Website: lowes
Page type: review-order
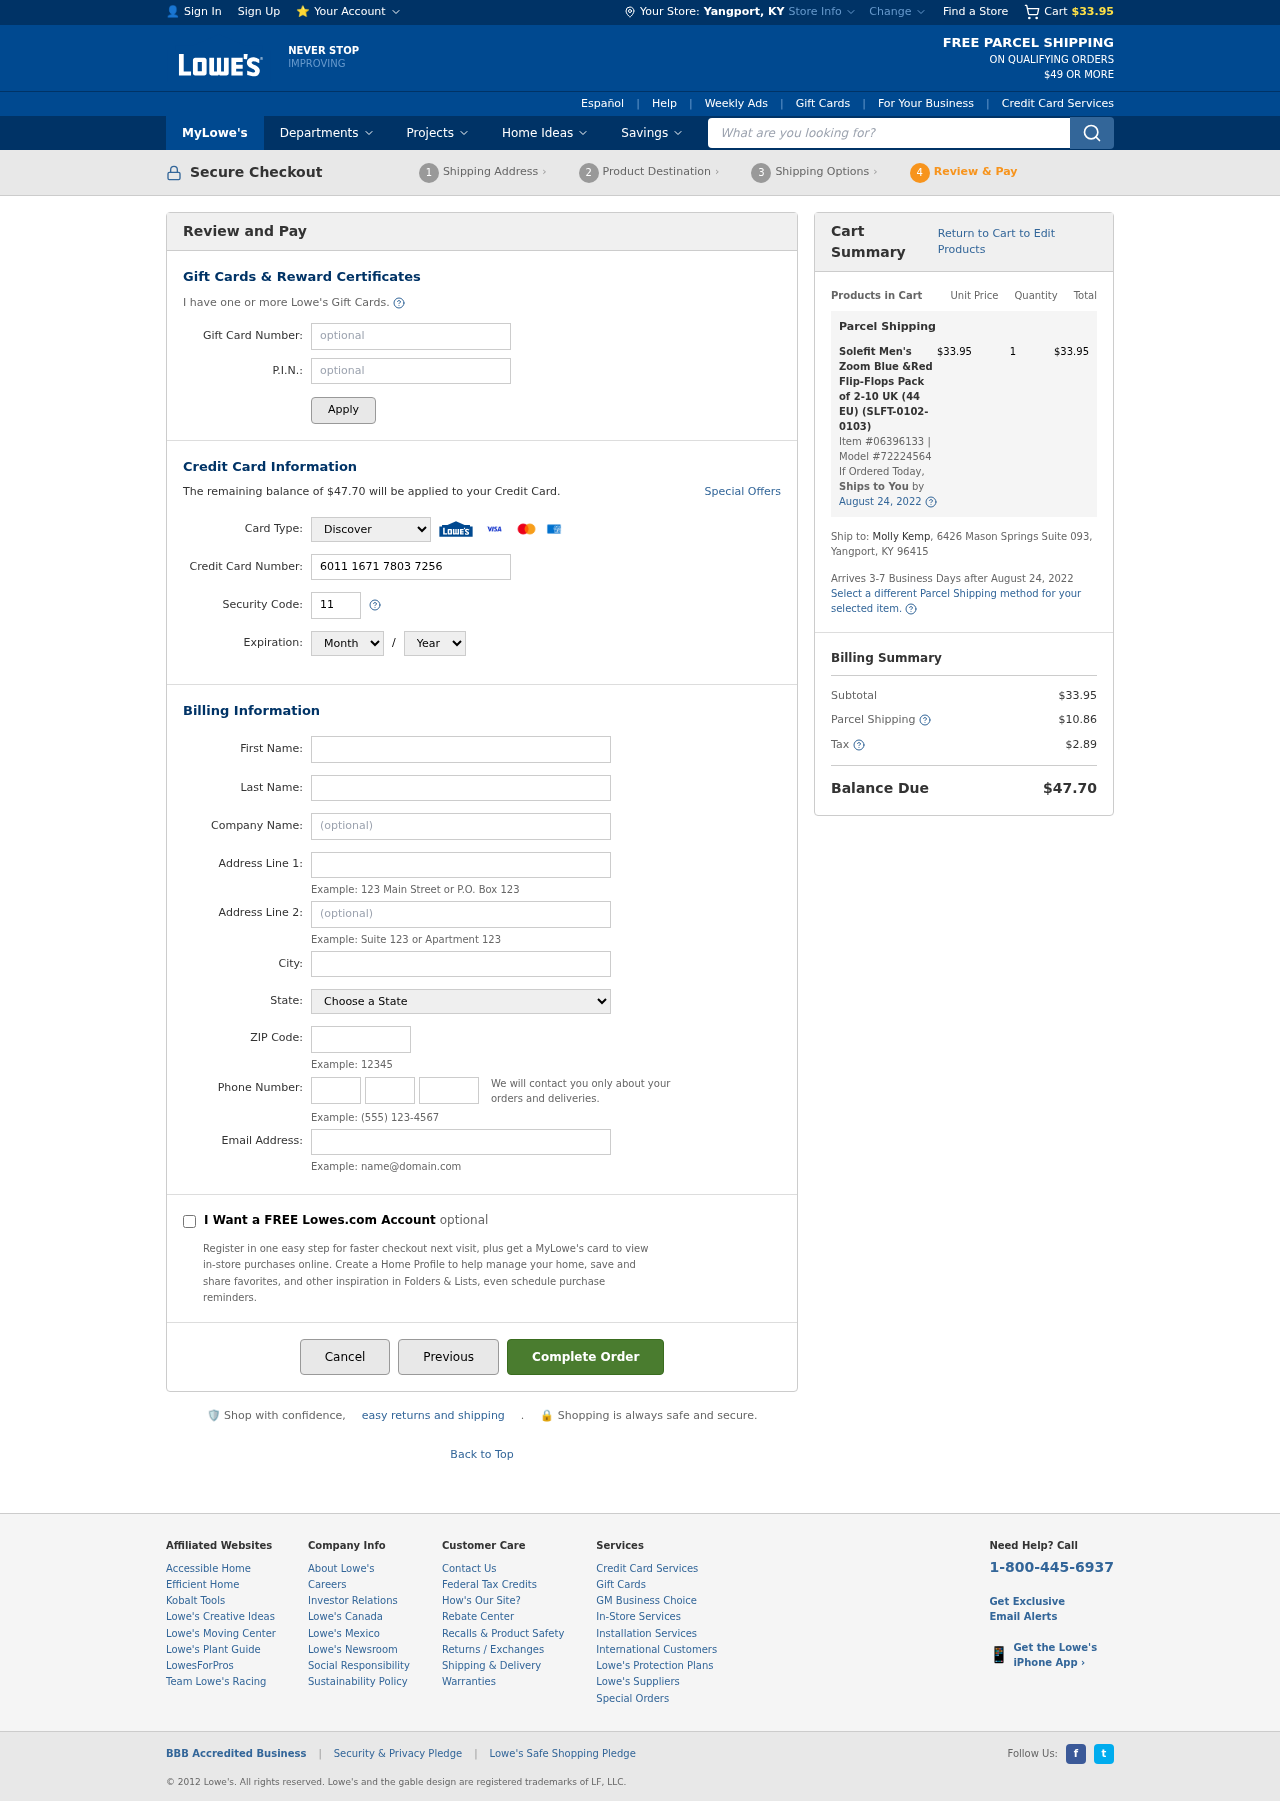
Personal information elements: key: PII_CARD_CVV
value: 111
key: PII_CARD_EXPIRY_MONTH
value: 04
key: PII_CARD_EXPIRY_YEAR
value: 27
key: PII_CARD_NUMBER
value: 6011 1671 7803 7256
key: PII_CARD_TYPE
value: Discover
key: PII_CITY
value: Yangport
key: PII_CITY_STATE
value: Yangport, KY
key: PII_EMAIL
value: molly.kemp@yahoo.com
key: PII_FIRSTNAME
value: Molly
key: PII_LASTNAME
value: Kemp
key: PII_PHONE_AREA
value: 652
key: PII_PHONE_PREFIX
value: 524
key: PII_PHONE_SUFFIX
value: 5691
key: PII_POSTCODE
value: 96415
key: PII_STATE
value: Kentucky
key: PII_STREET
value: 6426 Mason Springs Suite 093
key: PII_STREET2
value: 6426 Mason Springs Suite 093
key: PII_FULLNAME2
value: Molly Kemp
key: PII_STATE_ABBR
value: KY
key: PII_POSTCODE_FULL
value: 96415
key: PII_CITY_STATE_ZIP
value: Yangport, KY 96415
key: PII_POSTCODE_NUMERIC
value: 96415
Product elements: key: PRODUCT1_NAME
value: Solefit Men's Zoom Blue &Red Flip-Flops Pack of 2-10 UK (44 EU) (SLFT-0102-0103)
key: PRODUCT1_PRICE
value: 33.95
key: PRODUCT1_QUANTITY
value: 1
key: PRODUCT1_ITEM_NUMBER
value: Item #06396133
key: PRODUCT1_MODEL_NUMBER
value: Model #72224564
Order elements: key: ORDER_SUBTOTAL
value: $33.95
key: ORDER_BALANCE_DUE
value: $47.70
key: ORDER_SHIPPING_DATE
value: August 24, 2022
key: ORDER_ITEM_TOTAL
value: $33.95
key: ORDER_SHIPPING_DATE2
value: August 24, 2022
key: ORDER_SHIPPING_COST
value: $10.86
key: ORDER_TAX
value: $2.89
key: ORDER_TOTAL
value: $47.70
Search elements: key: HEADER_SEARCH
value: What are you looking for?